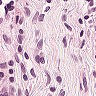
Metastatic tissue present: no